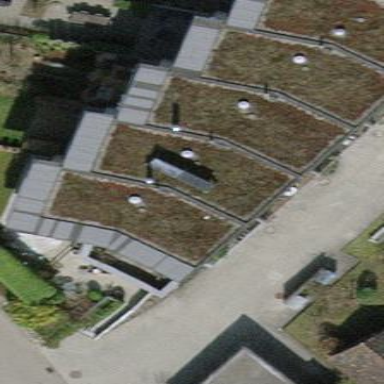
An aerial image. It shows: House with flat roof made of grass.